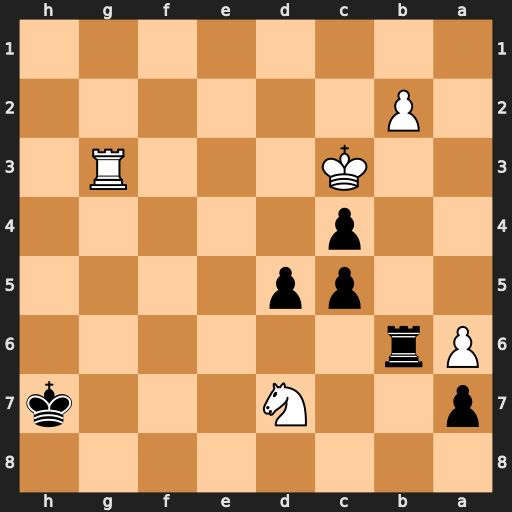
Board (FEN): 8/p2N3k/Pr6/2pp4/2p5/2K3R1/1P6/8
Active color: b
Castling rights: -
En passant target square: -
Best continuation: Rb3+ Kc2 Rxg3